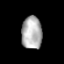
Tissue: prostate
Cell type: T cells
Senescence score: 0.3191
Nuclear area (px): 657
Mean DAPI intensity: 176.123